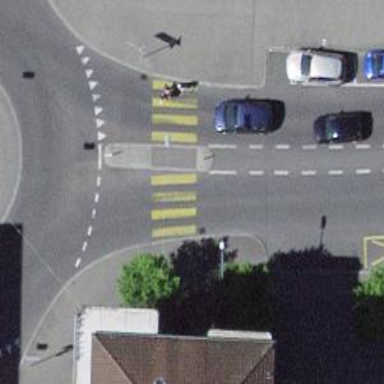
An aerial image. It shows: Uncontrolled crossing with pedestrian island.